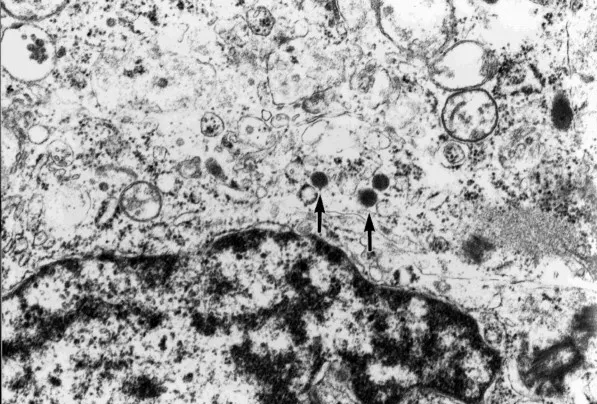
Ultrastructural study showed cytoplasmic dense-core granules in the component A.
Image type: pathology (immunostaining)